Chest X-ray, AP view. Patient: 47 years old, sex F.
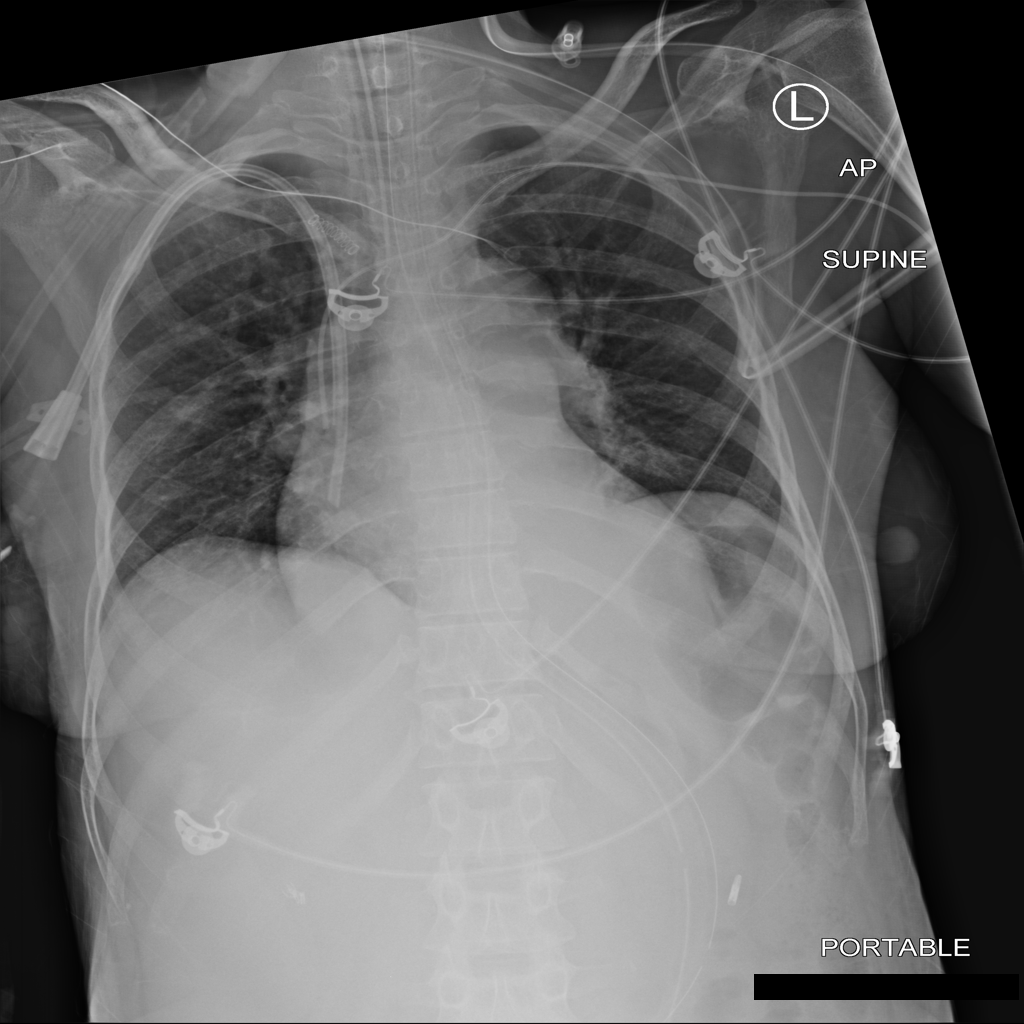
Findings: No Finding